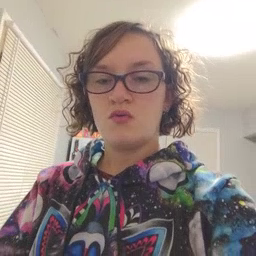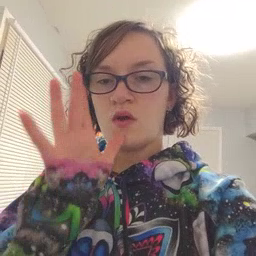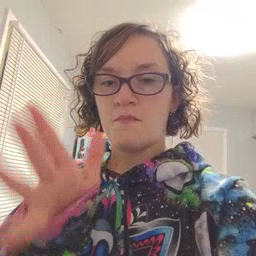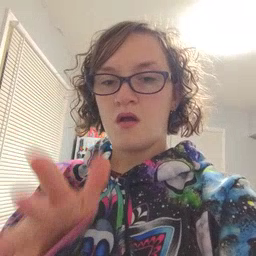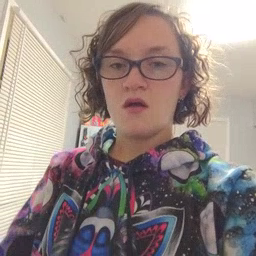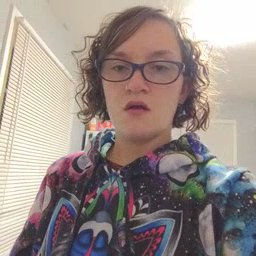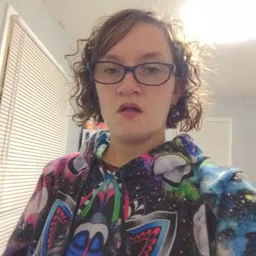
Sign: grandma